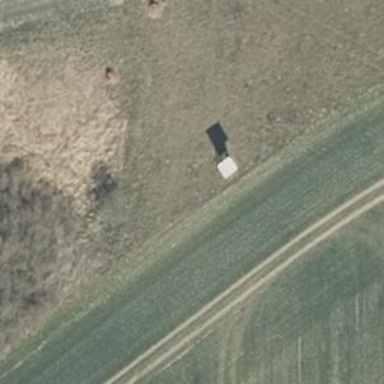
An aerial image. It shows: Hunting stand.